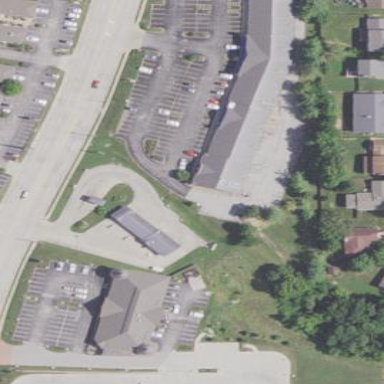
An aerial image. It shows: Retail area.